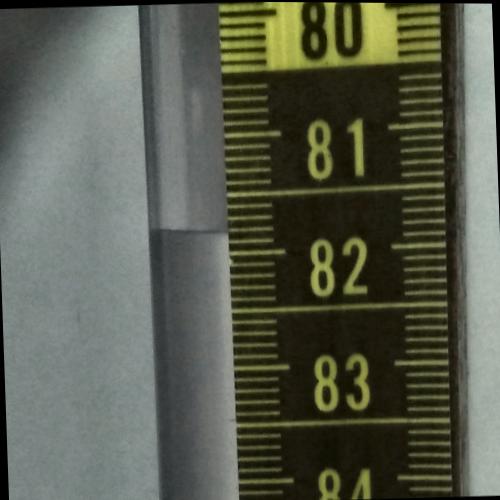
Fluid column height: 81.8 cm